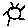
Label: sun